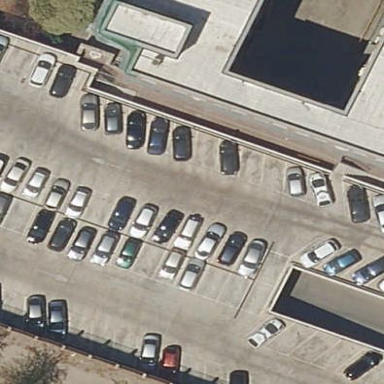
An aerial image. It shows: Multi-storey parking building.